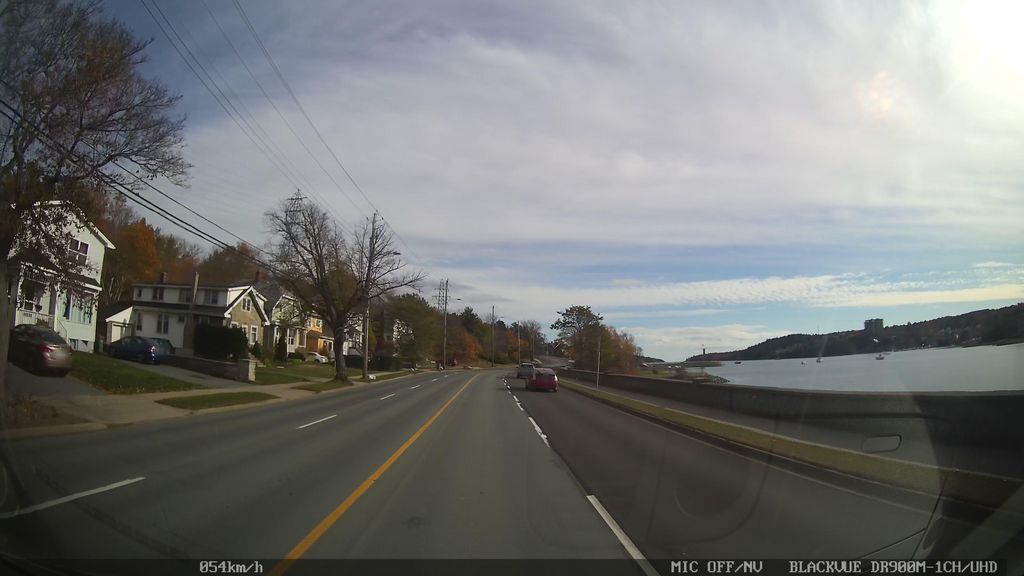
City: halifax